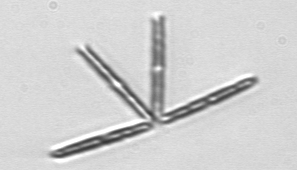
Label: Thalassionema